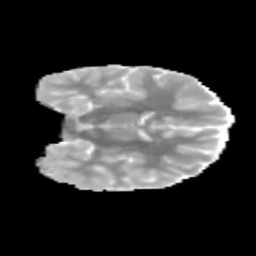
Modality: MD
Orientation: coronal
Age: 9
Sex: male
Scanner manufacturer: siemens
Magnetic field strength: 3 T
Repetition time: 3.8 s
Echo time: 0.07 s